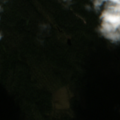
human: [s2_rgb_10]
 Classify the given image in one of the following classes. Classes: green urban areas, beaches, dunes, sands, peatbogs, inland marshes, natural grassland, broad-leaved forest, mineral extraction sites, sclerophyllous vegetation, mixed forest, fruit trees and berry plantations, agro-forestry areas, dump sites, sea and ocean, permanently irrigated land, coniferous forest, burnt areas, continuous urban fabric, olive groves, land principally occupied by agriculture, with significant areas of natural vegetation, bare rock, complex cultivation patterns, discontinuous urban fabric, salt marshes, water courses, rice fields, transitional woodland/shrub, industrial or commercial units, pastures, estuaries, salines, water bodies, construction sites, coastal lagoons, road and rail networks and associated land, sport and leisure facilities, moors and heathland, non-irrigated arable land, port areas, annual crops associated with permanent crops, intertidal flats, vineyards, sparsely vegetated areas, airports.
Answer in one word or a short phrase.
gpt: coniferous forest, mixed forest